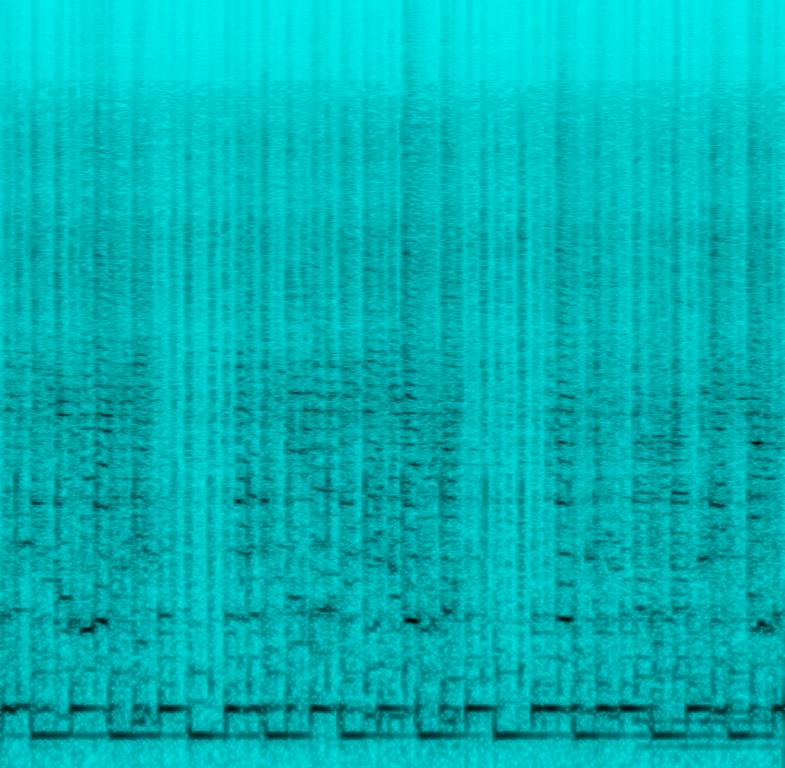
This music is an energetic instrumental. The tempo is fast with a regional string instrument playing the lead with hand percussion like a small hand drum, tambourine and shaker beats. The music is lively, cheerful, happy, youthful, buoyant, enthusiastic, sunny and celebratory with a peppy dance groove. This music is Folk dance music.